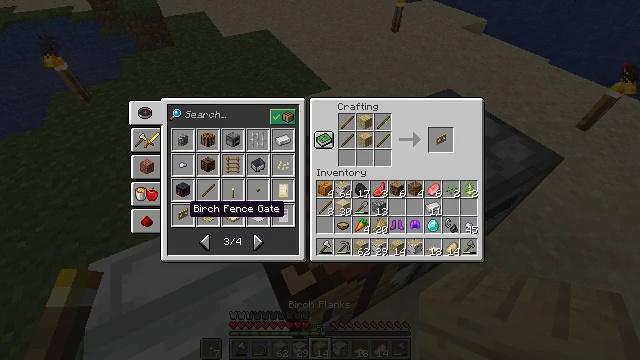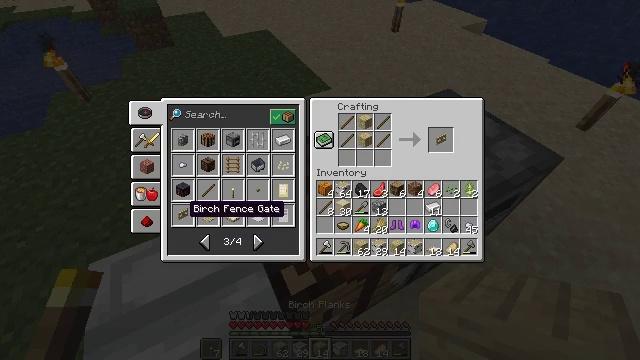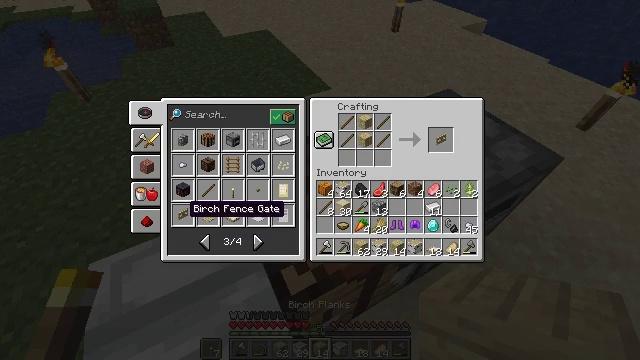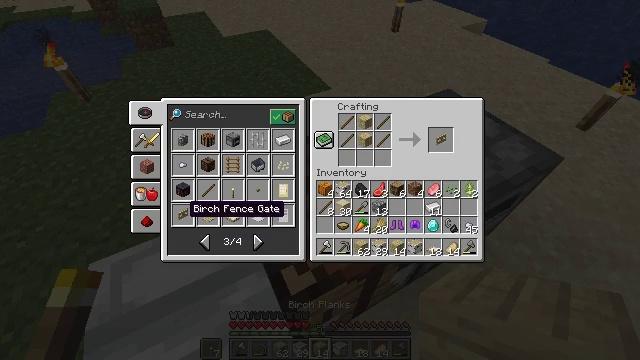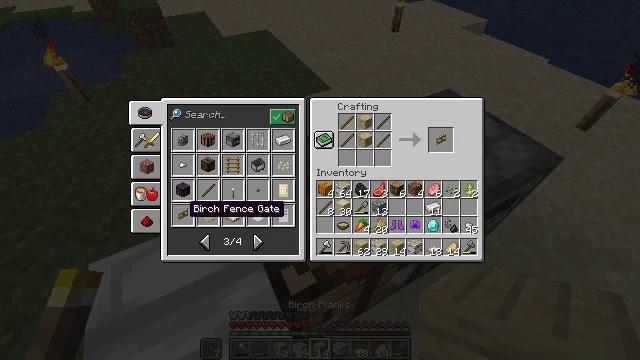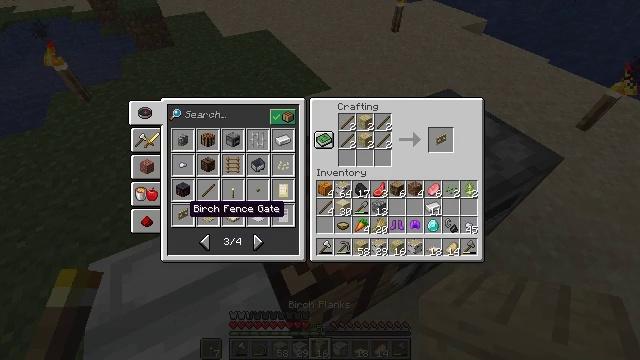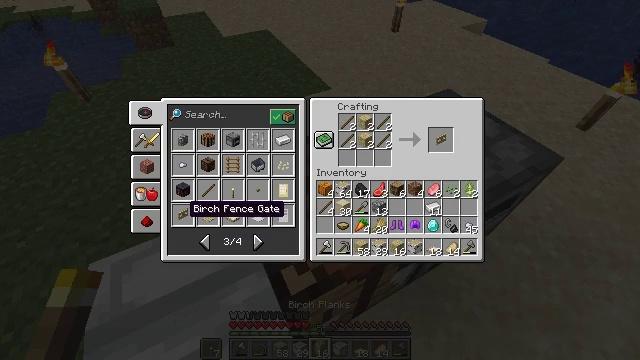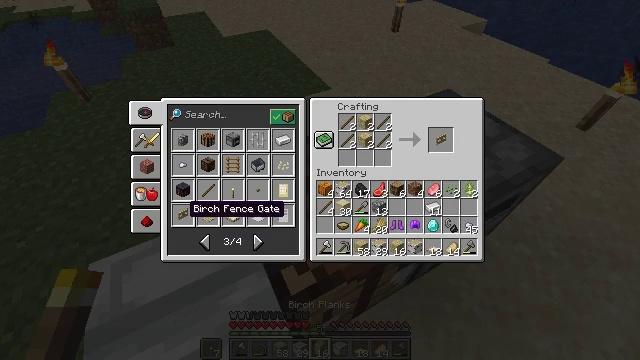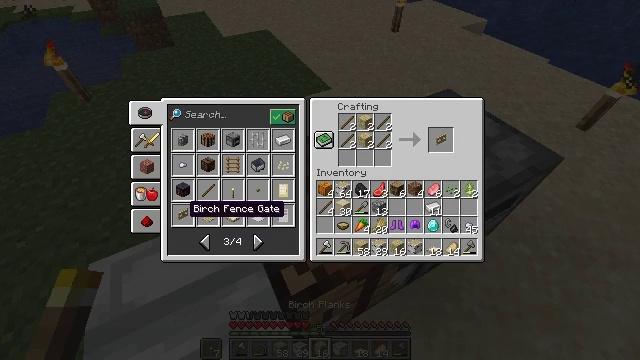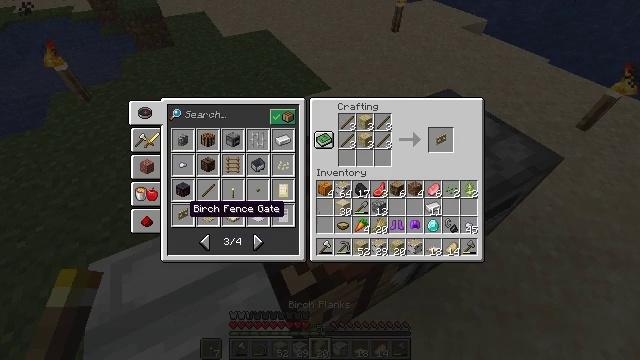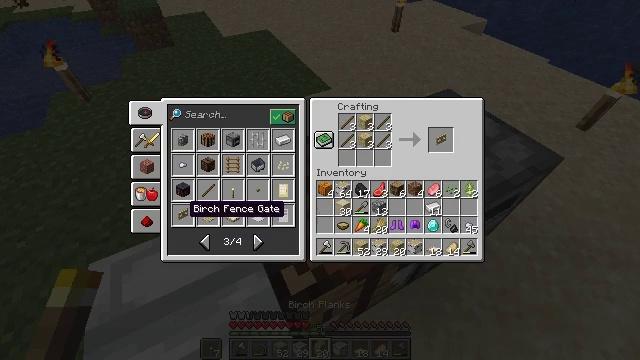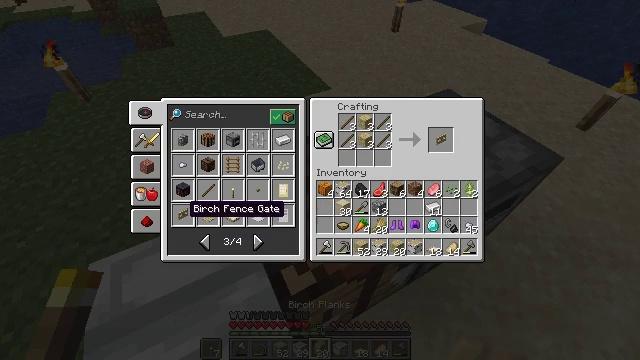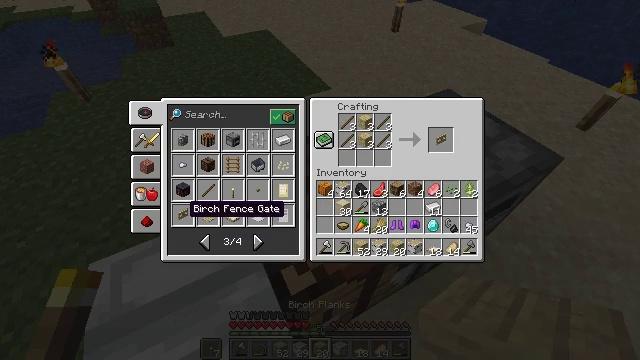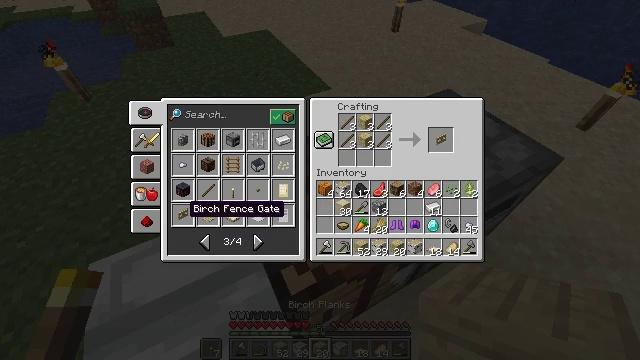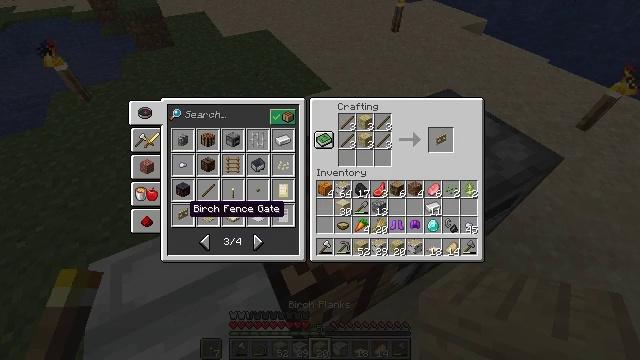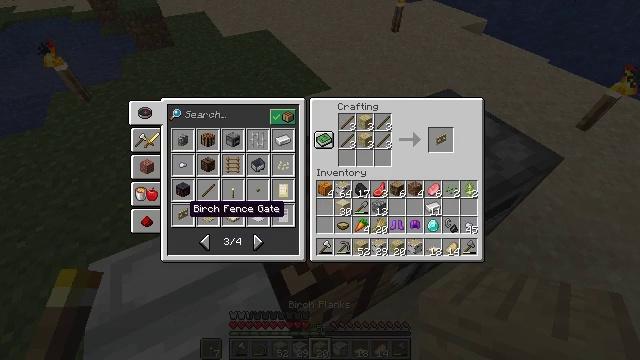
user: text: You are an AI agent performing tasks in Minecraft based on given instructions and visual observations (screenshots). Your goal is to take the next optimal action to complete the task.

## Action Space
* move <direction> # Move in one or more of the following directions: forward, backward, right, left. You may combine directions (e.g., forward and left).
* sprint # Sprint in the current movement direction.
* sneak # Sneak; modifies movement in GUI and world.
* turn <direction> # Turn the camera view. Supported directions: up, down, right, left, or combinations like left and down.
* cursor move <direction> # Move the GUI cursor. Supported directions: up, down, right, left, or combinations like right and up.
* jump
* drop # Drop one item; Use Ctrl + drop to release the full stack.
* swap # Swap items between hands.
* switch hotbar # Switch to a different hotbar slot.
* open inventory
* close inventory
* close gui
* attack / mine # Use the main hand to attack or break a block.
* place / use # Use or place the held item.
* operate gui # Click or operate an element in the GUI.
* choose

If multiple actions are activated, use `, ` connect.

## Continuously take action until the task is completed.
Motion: motion action
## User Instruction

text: Make a birch fence gate in the crafting grid.
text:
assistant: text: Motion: operate gui
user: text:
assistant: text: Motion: no_op
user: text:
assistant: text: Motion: operate gui
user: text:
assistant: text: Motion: operate gui
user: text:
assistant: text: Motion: operate gui
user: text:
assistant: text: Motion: no_op
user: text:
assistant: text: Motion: operate gui
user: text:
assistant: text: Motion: operate gui
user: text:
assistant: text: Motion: operate gui
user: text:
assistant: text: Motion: no_op
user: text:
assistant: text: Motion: operate gui
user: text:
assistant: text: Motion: operate gui
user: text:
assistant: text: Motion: no_op
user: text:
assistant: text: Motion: operate gui
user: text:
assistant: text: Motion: operate gui
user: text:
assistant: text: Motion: operate gui
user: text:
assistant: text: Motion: operate gui
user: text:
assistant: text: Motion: operate gui
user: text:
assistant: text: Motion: operate gui
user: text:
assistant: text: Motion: no_op
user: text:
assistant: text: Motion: no_op
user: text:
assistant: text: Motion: no_op
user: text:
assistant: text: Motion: no_op
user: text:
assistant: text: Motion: no_op
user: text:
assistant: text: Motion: no_op
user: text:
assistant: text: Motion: operate gui
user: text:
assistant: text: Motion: operate gui
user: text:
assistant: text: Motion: operate gui
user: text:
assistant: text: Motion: no_op
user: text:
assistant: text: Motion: no_op